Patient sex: M
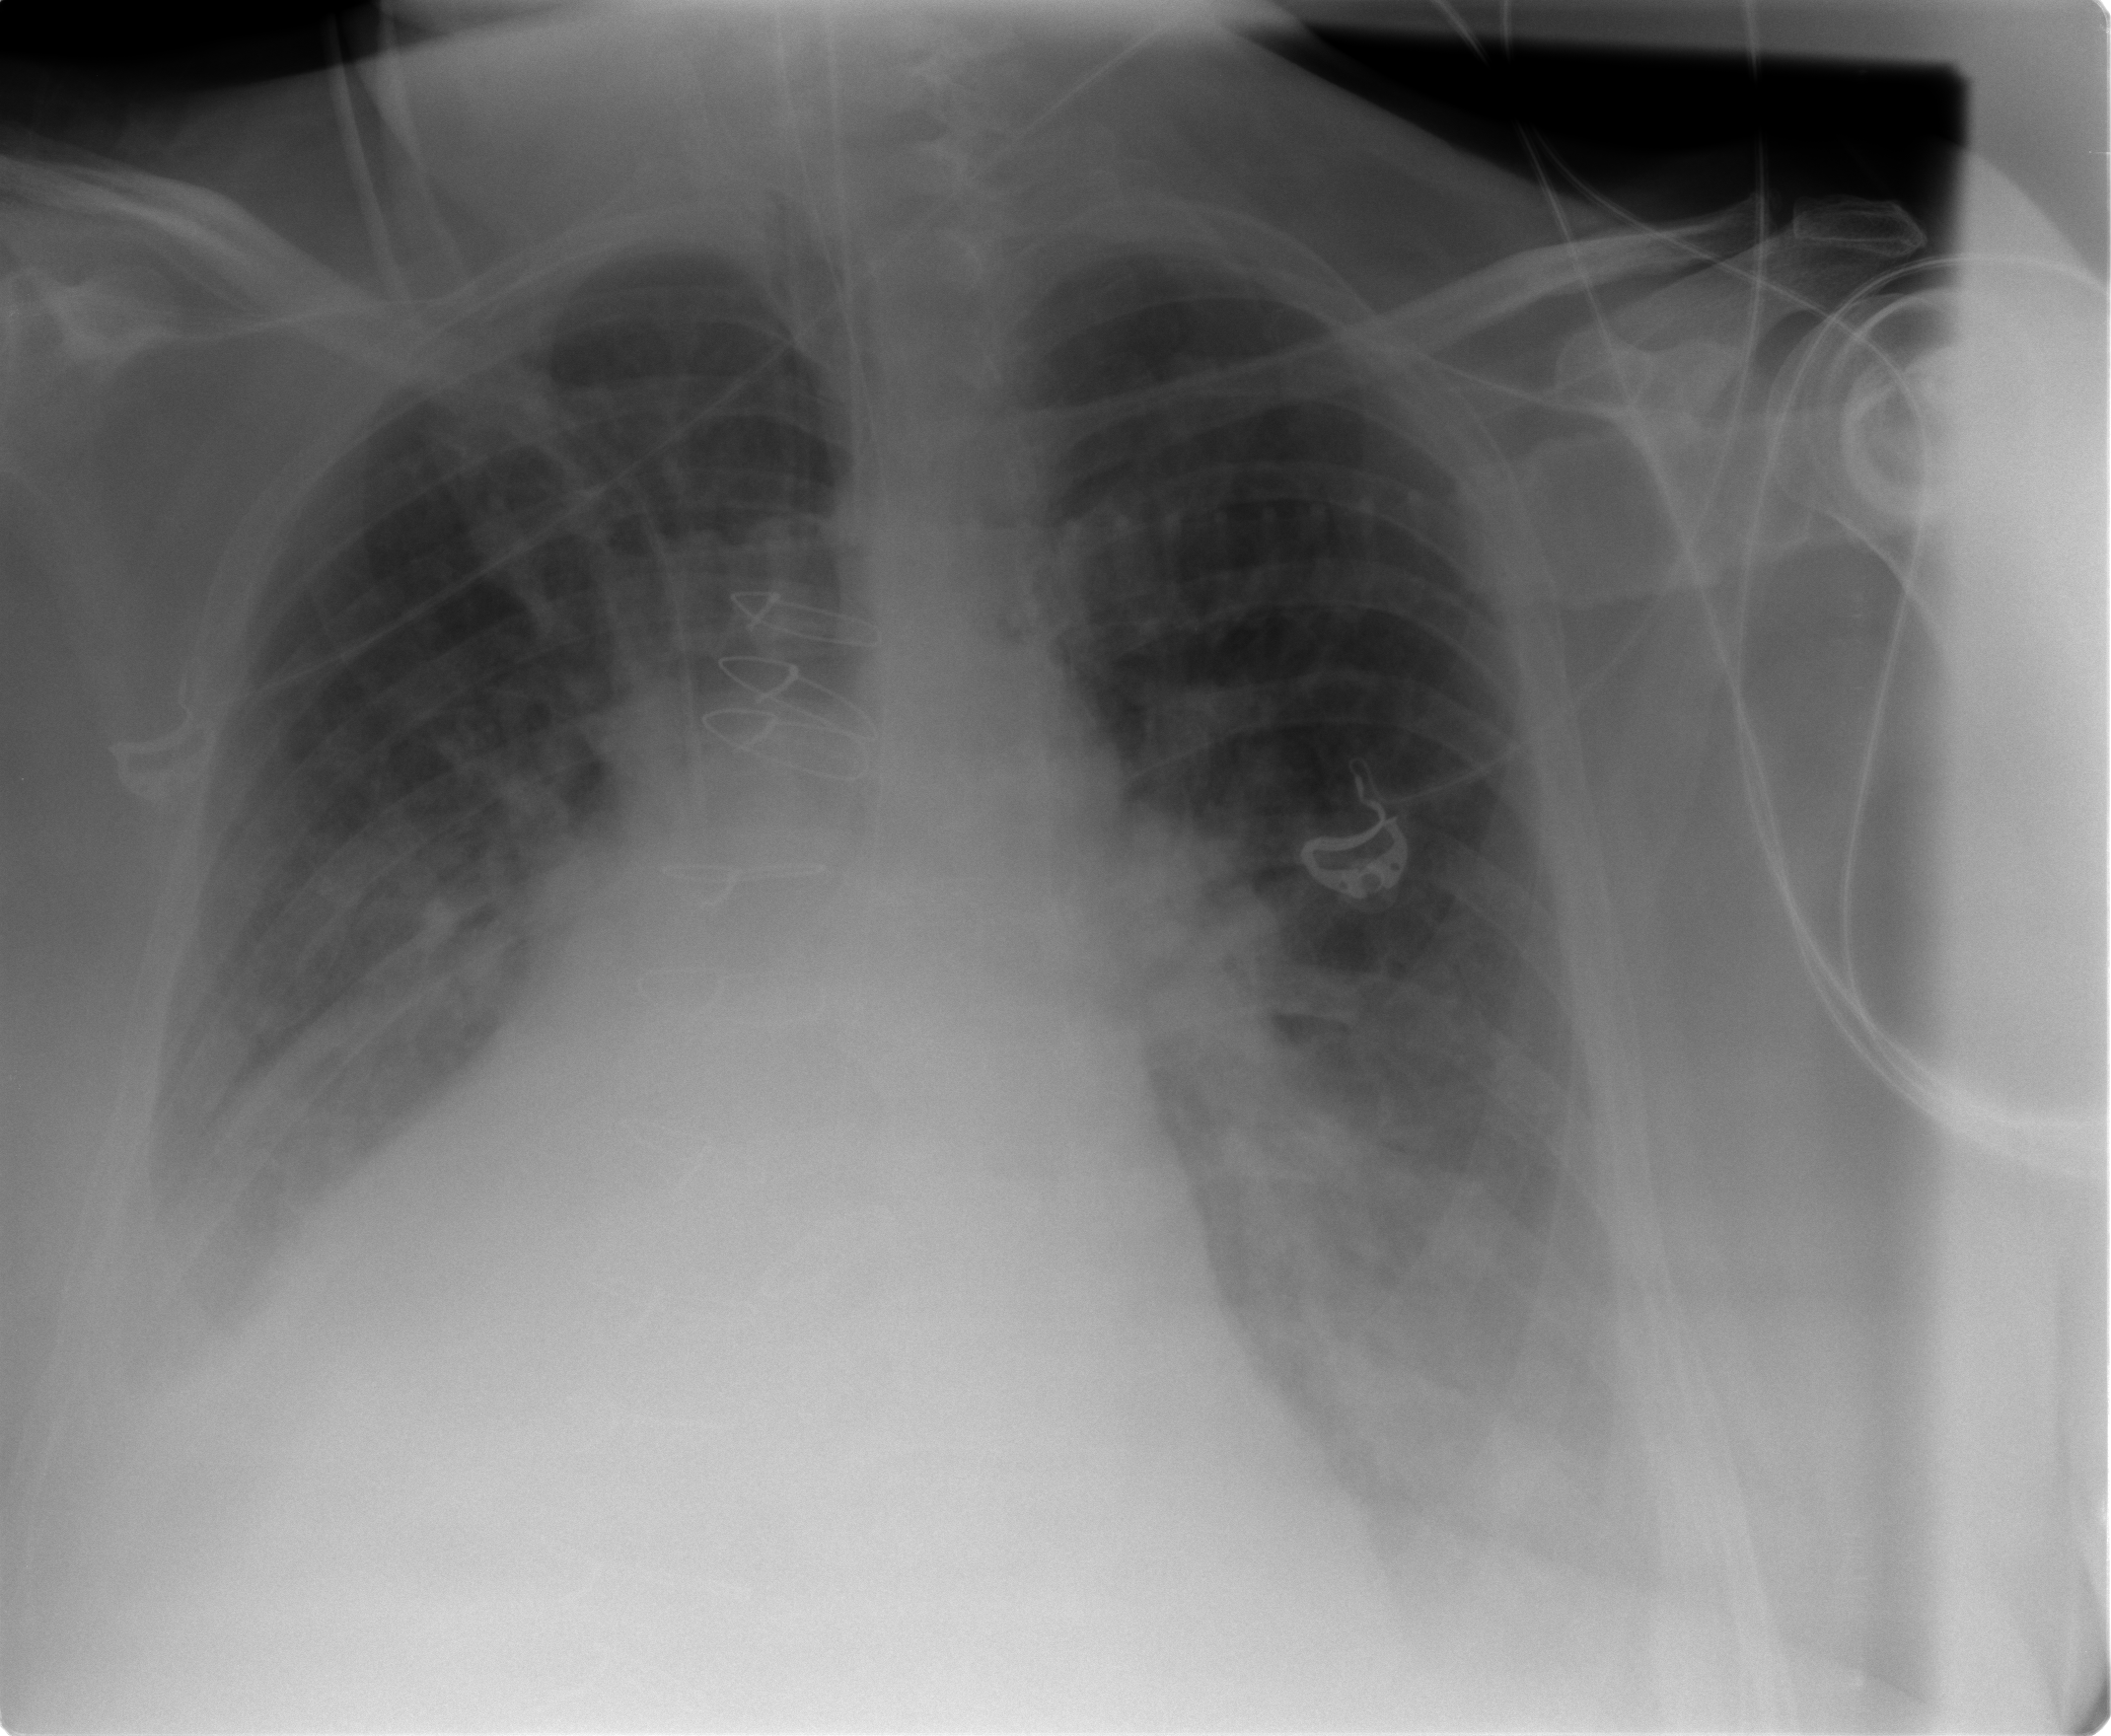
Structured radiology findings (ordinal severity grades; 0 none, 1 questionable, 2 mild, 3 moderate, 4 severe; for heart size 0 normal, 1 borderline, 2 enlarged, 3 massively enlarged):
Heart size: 3
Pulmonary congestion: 3
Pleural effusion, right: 2
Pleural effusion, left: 2
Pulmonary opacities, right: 2
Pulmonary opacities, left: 2
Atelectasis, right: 2
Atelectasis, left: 2